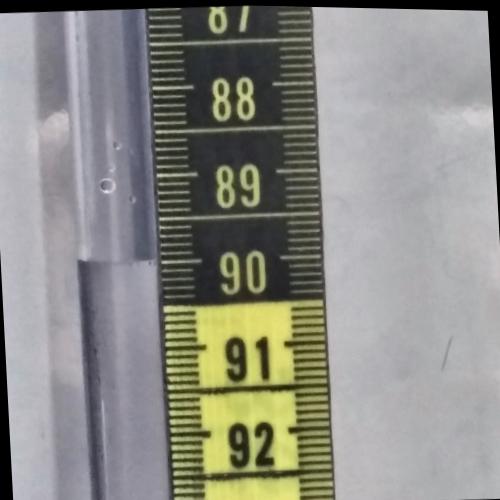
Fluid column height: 90.0 cm